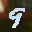
Label: 9